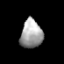
Tissue: prostate
Cell type: Myeloid cells
Senescence score: 0.2471
Nuclear area (px): 610
Mean DAPI intensity: 161.677